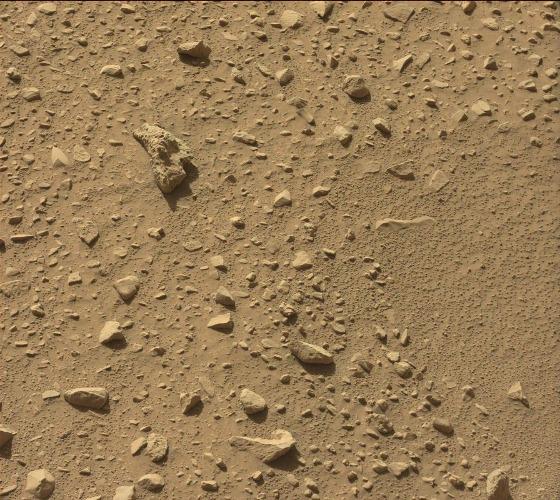
Terrain classes present: Bedrock, Gravel / Sand / Soil, Rock, Shadow